Chest X-ray:
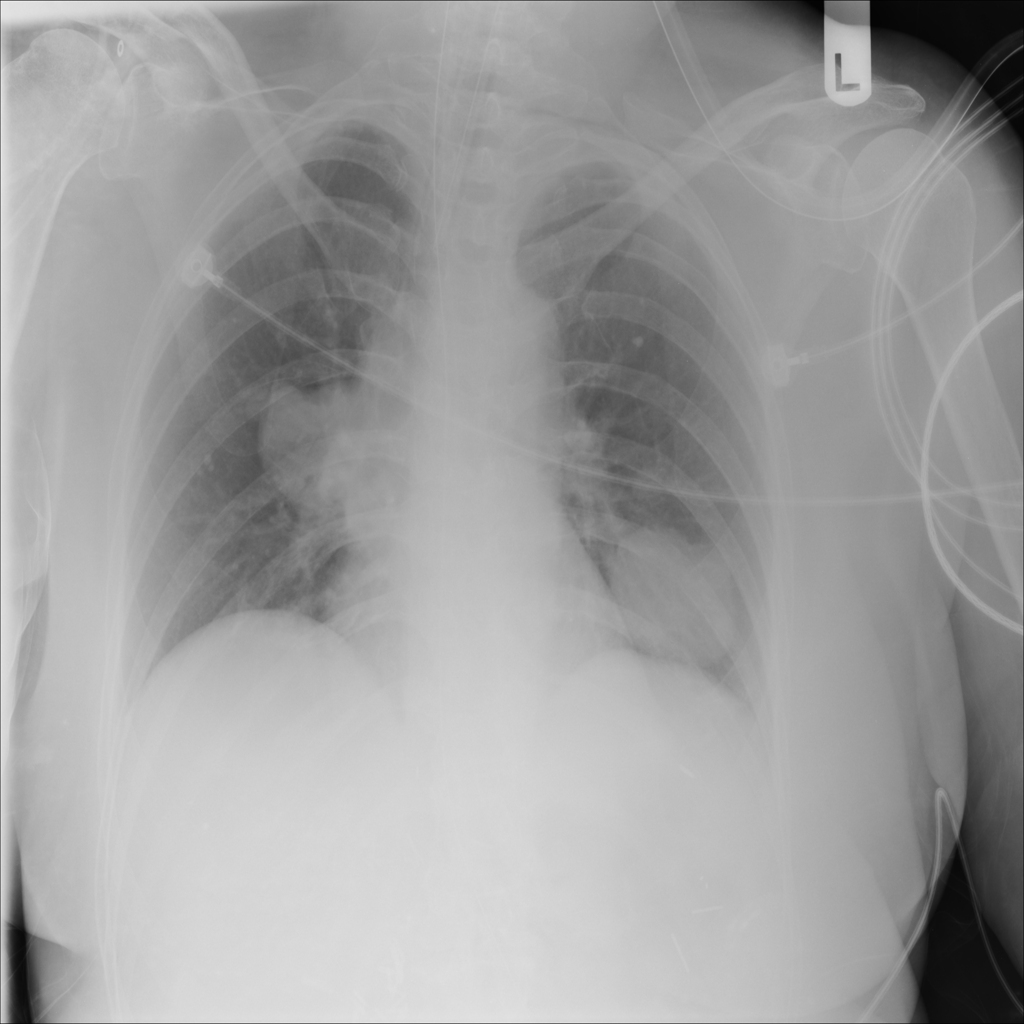
Findings: Mass, Nodule, Calcification
No abnormal finding: no